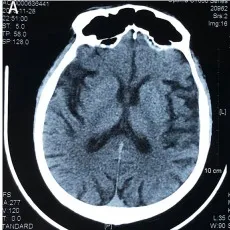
Craniocerebral computed tomography scan indicates wide and deep cerebral sulcus, flattened cerebral palsy, expanded ventricles, thickened cerebellum and reduced brain volume (A,B).
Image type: radiology (ct)